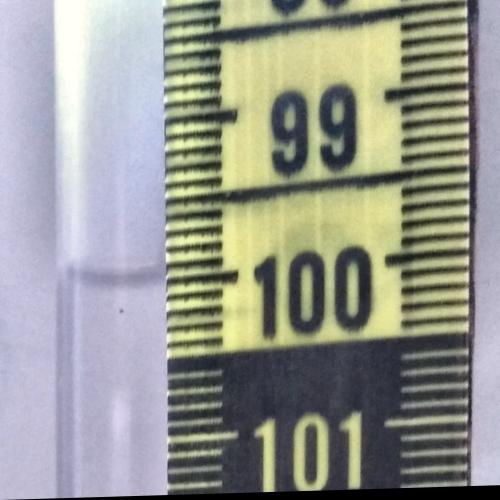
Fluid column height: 99.9 cm